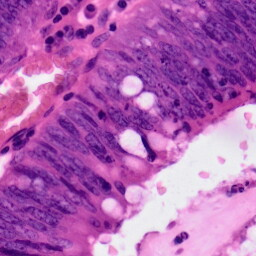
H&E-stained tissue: Colon